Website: home-depot
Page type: customer-info-address
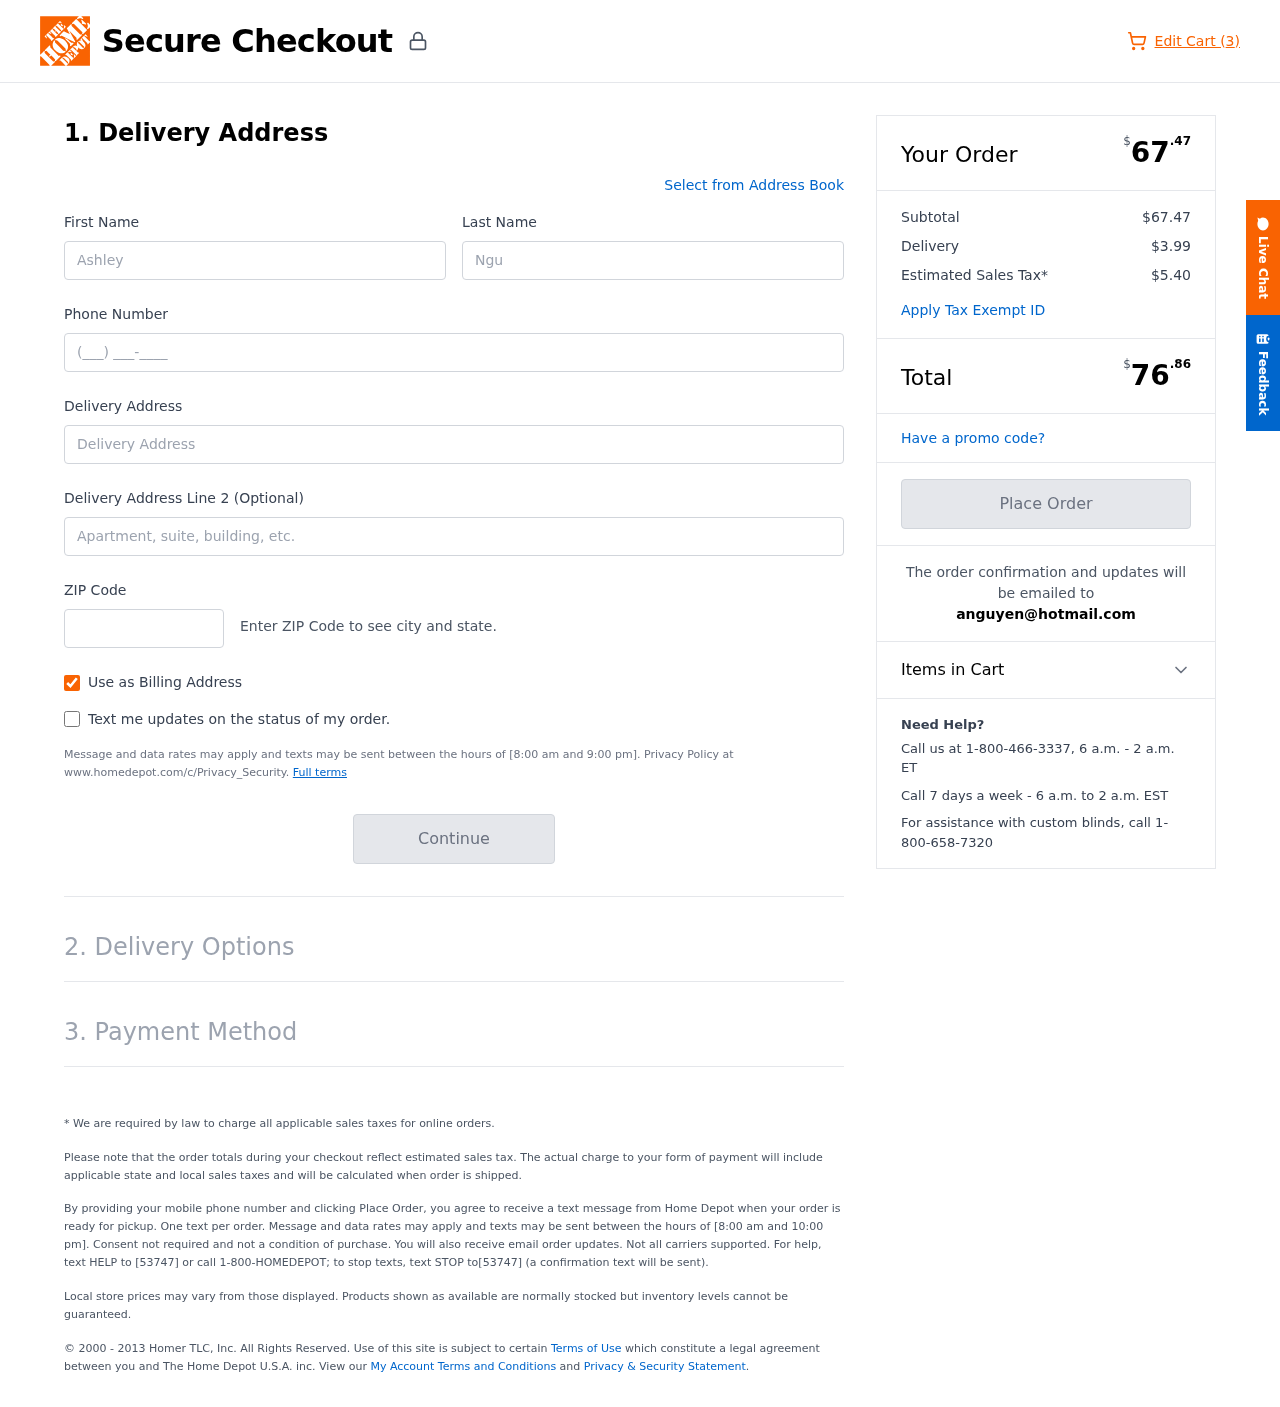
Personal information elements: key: PII_EMAIL
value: anguyen@hotmail.com
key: PII_FIRSTNAME
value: Ashley
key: PII_LASTNAME
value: Nguyen
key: PII_PHONE
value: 6787028111
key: PII_POSTCODE
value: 51274
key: PII_STREET
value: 3342 Tracy Path
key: PII_STREET2
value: Suite 734
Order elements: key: ORDER_NUM_ITEMS
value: Edit Cart (3)
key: ORDER_SUBTOTAL_HEADER
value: $67.47
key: ORDER_SUBTOTAL
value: $67.47
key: ORDER_SHIPPING_COST
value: $3.99
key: ORDER_TAX
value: $5.40
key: ORDER_TOTAL2
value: $76.86